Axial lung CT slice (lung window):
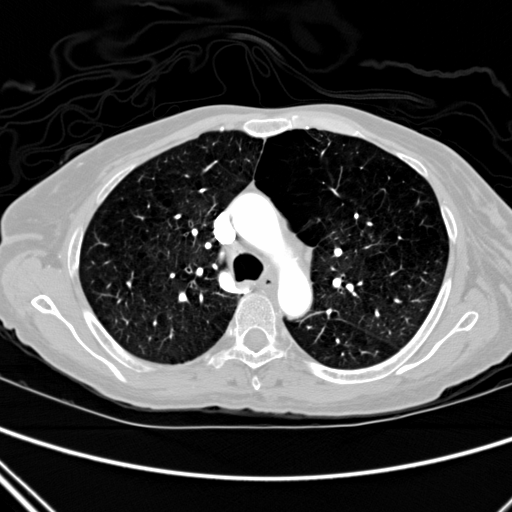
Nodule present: no